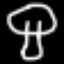
Label: mushroom